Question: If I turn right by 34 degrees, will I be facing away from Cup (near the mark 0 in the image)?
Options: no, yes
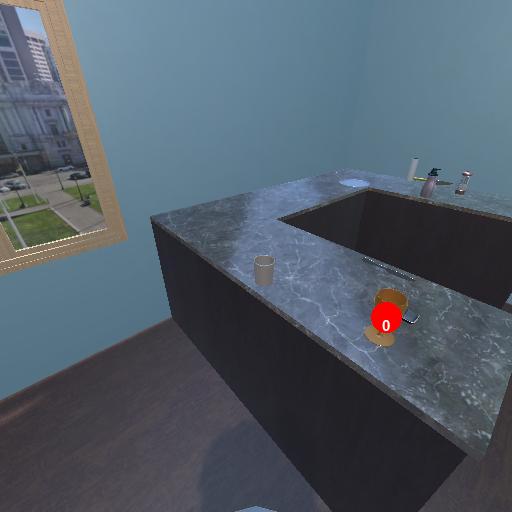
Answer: no